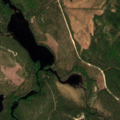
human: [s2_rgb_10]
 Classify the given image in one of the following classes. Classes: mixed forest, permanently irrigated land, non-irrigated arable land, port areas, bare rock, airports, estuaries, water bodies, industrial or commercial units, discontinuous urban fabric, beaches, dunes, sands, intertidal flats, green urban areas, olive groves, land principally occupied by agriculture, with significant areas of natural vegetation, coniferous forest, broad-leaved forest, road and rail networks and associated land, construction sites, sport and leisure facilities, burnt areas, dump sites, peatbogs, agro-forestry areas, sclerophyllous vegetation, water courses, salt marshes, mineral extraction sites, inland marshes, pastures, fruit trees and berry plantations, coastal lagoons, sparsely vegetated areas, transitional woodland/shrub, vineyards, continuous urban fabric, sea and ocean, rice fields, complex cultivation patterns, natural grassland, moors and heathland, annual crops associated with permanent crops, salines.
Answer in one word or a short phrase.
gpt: coniferous forest